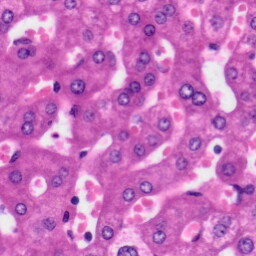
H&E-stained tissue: Liver